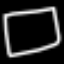
Label: square